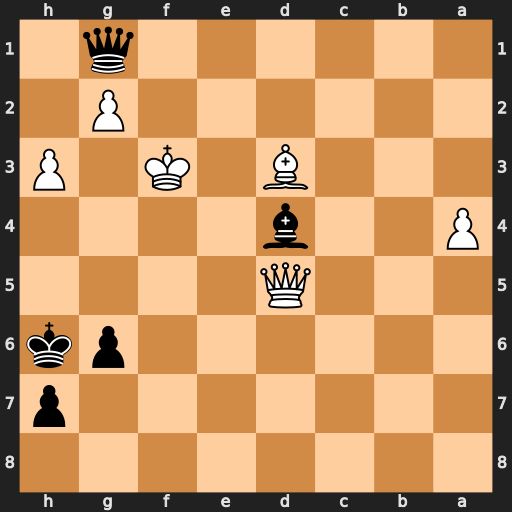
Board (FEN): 8/7p/6pk/3Q4/P2b4/3B1K1P/6P1/6q1
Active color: b
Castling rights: -
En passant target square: -
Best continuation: Qe3+ Kg4 Be5 Qxe5 Qxe5